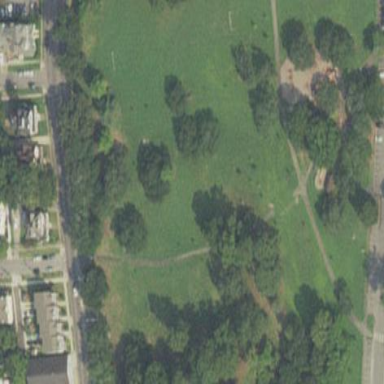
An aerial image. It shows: Disc golf course designed for leisure and sport.